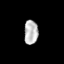
Tissue: lung
Cell type: Endothelial cells
Senescence score: 0.5681
Nuclear area (px): 325
Mean DAPI intensity: 189.169